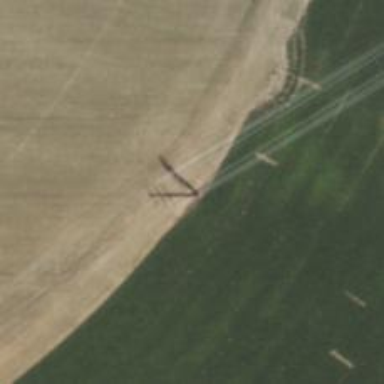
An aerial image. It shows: Power tower.